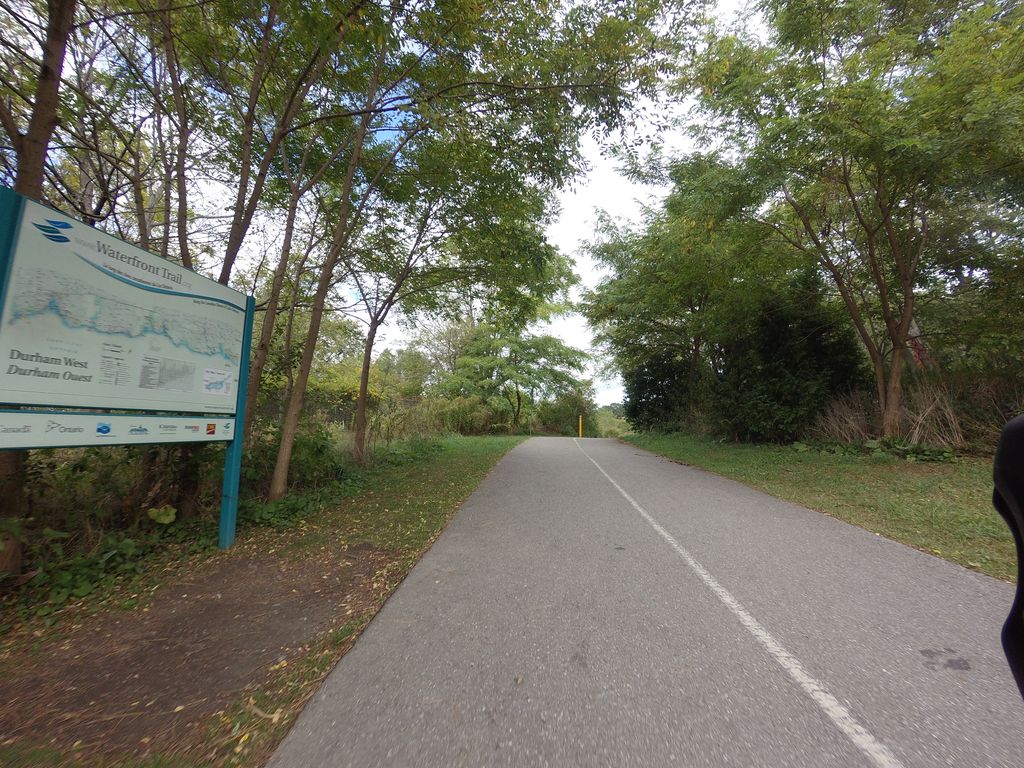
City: toronto